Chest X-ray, PA view. Patient: 28 years old, sex F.
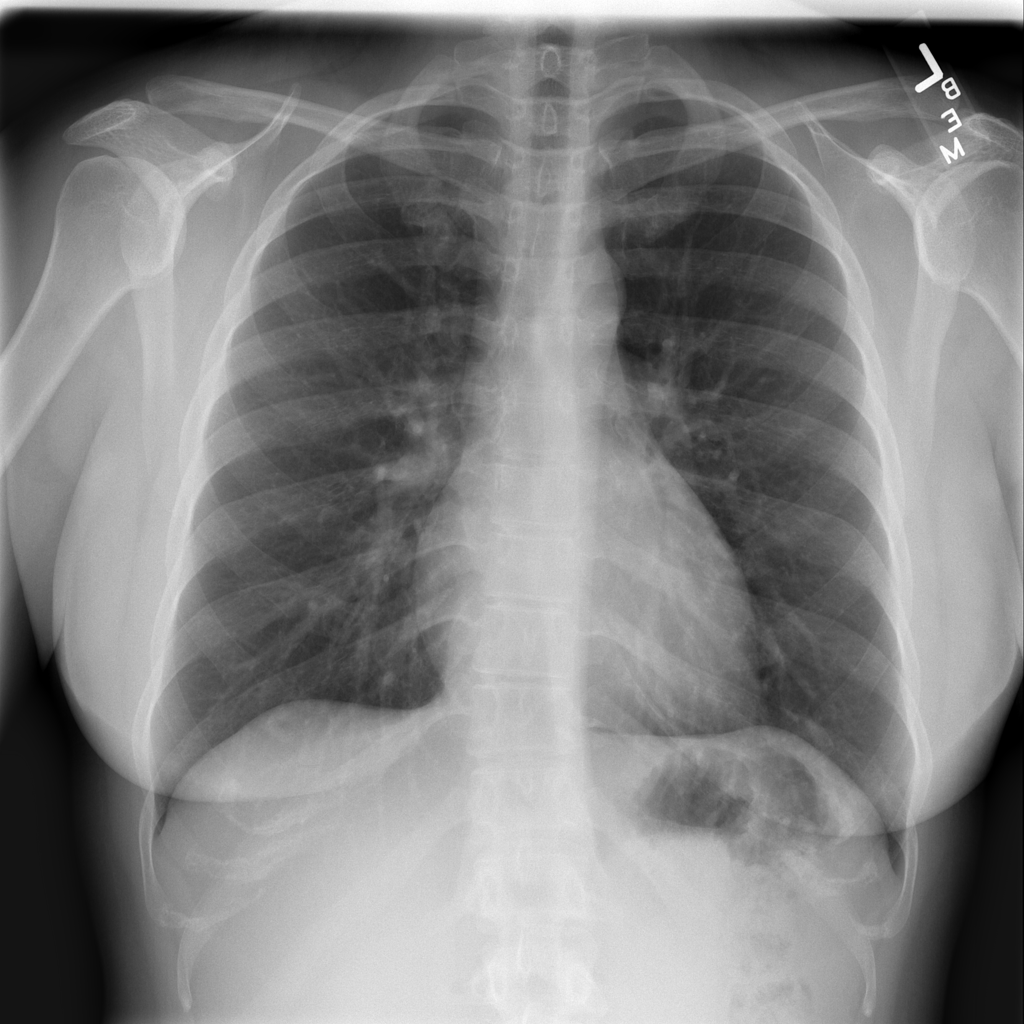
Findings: No Finding